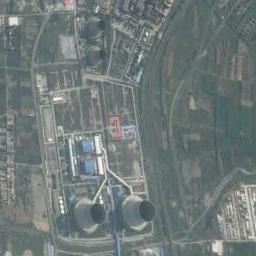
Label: thermal_power_station